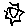
Label: sun